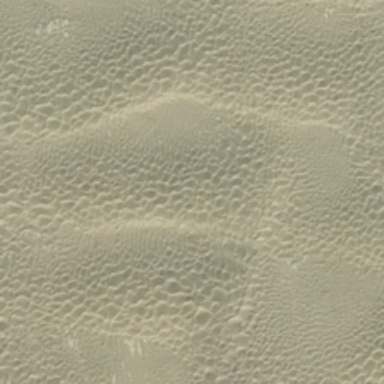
A piece of sand in the desert is like fish scale .